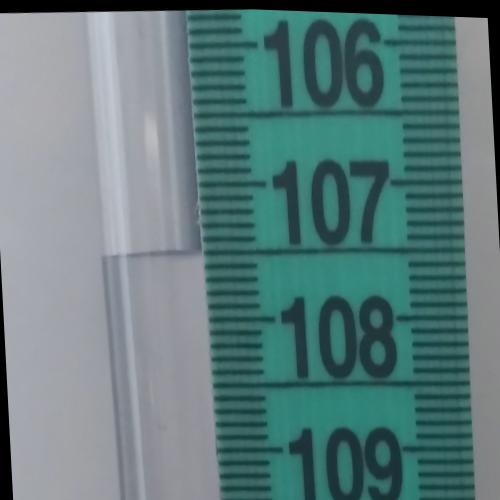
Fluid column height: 107.5 cm